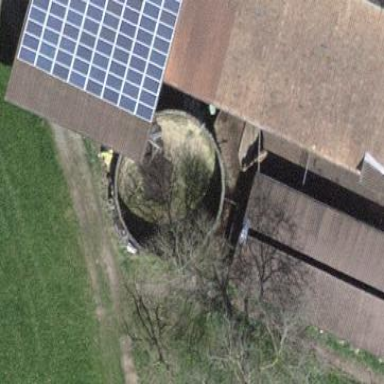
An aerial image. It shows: Storage tank with man-made structure.